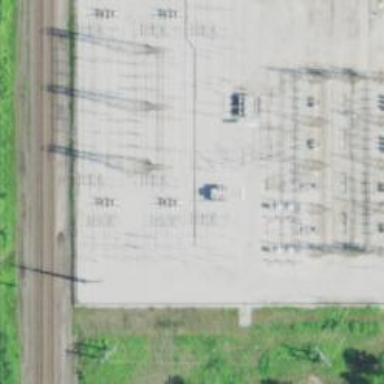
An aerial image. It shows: Switch for power supply.